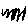
Label: zigzag